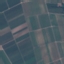
Land use / land cover class: PermanentCrop